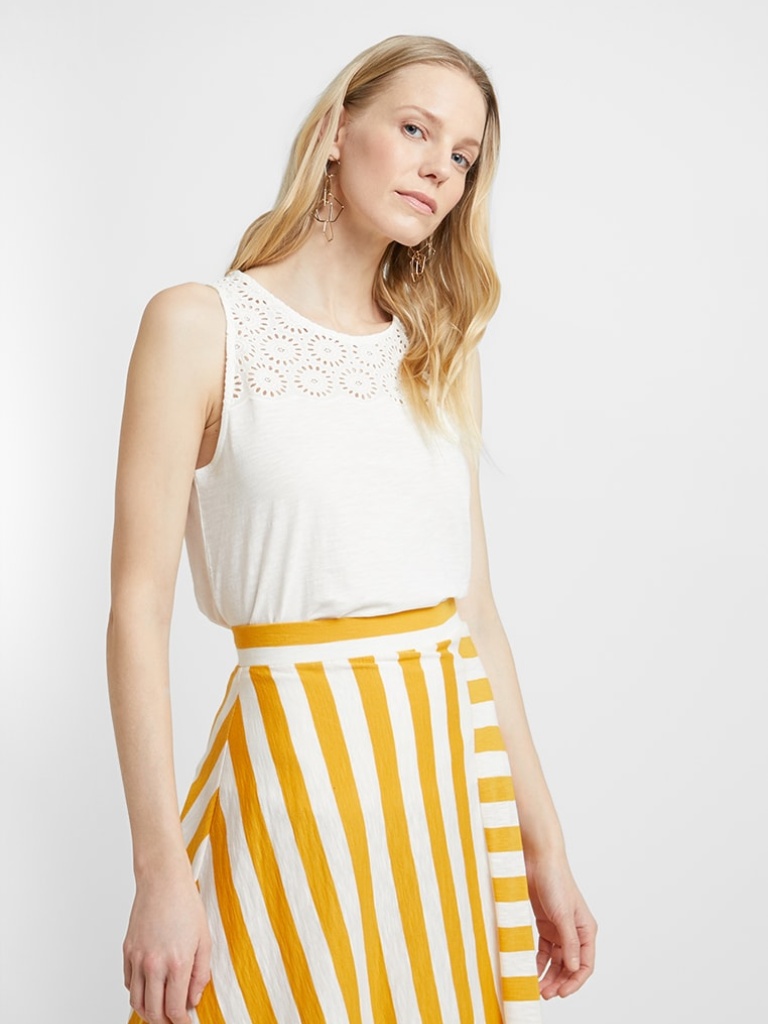
cotton relaxed sleeveless hip length Fully Tucked in crew tank